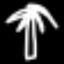
Label: palm tree